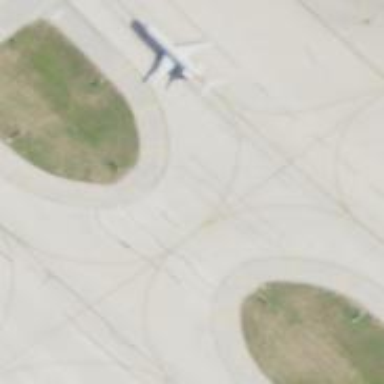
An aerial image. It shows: Image of taxiway at airport.